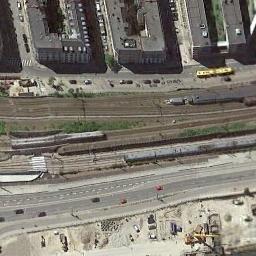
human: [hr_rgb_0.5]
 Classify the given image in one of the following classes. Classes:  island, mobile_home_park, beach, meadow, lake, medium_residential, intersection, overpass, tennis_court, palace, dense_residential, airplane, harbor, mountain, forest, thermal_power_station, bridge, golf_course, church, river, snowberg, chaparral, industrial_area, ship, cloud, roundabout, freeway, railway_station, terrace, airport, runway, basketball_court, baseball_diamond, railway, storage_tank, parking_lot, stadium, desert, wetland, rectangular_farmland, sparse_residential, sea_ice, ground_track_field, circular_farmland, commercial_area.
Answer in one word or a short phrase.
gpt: railway